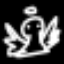
Label: angel